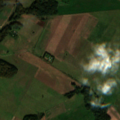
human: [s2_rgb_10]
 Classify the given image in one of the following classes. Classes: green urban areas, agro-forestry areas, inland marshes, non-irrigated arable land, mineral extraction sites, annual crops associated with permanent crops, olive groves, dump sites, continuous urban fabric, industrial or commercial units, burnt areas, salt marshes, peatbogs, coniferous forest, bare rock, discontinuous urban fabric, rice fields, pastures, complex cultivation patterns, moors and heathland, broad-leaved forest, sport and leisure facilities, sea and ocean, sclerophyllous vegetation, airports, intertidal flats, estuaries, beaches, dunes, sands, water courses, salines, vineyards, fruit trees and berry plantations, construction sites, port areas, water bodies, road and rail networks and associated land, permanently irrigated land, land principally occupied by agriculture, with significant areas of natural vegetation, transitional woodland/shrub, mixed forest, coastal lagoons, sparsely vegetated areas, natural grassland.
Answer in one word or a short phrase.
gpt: non-irrigated arable land, pastures, complex cultivation patterns, land principally occupied by agriculture, with significant areas of natural vegetation, broad-leaved forest